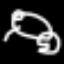
Label: frog